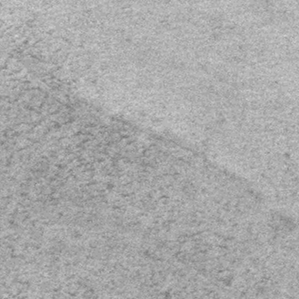
Label: frost